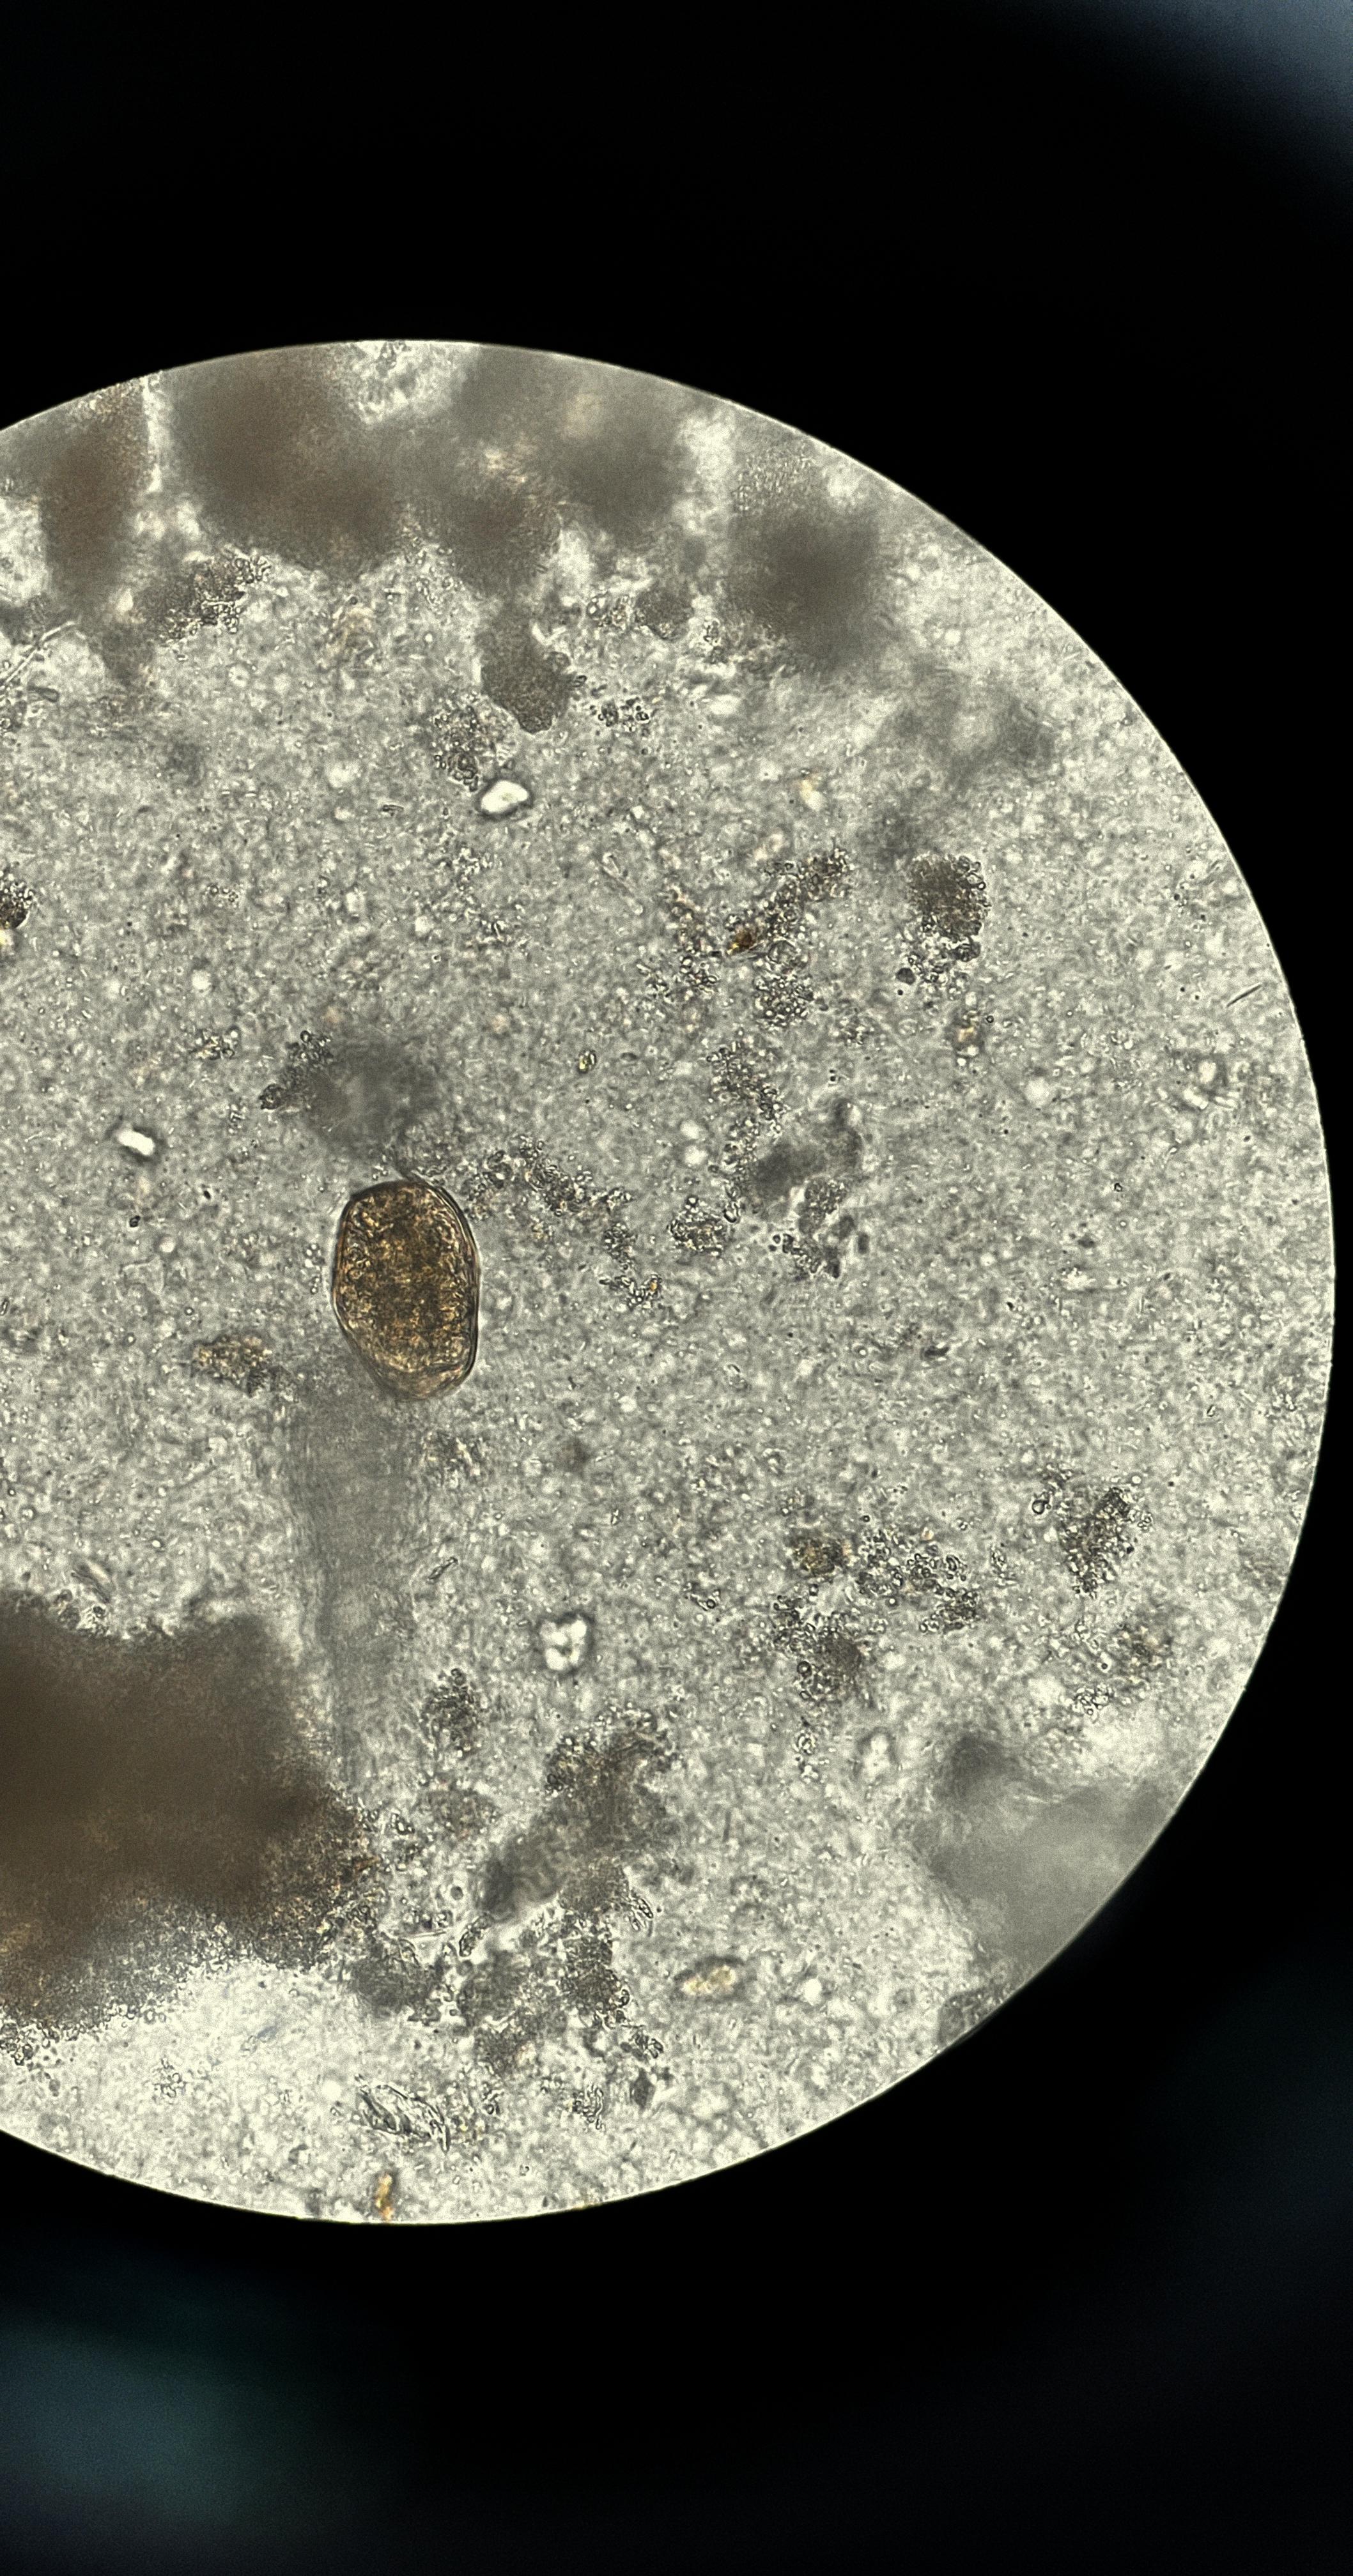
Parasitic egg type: Paragonimus spp